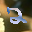
Label: 2